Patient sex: M
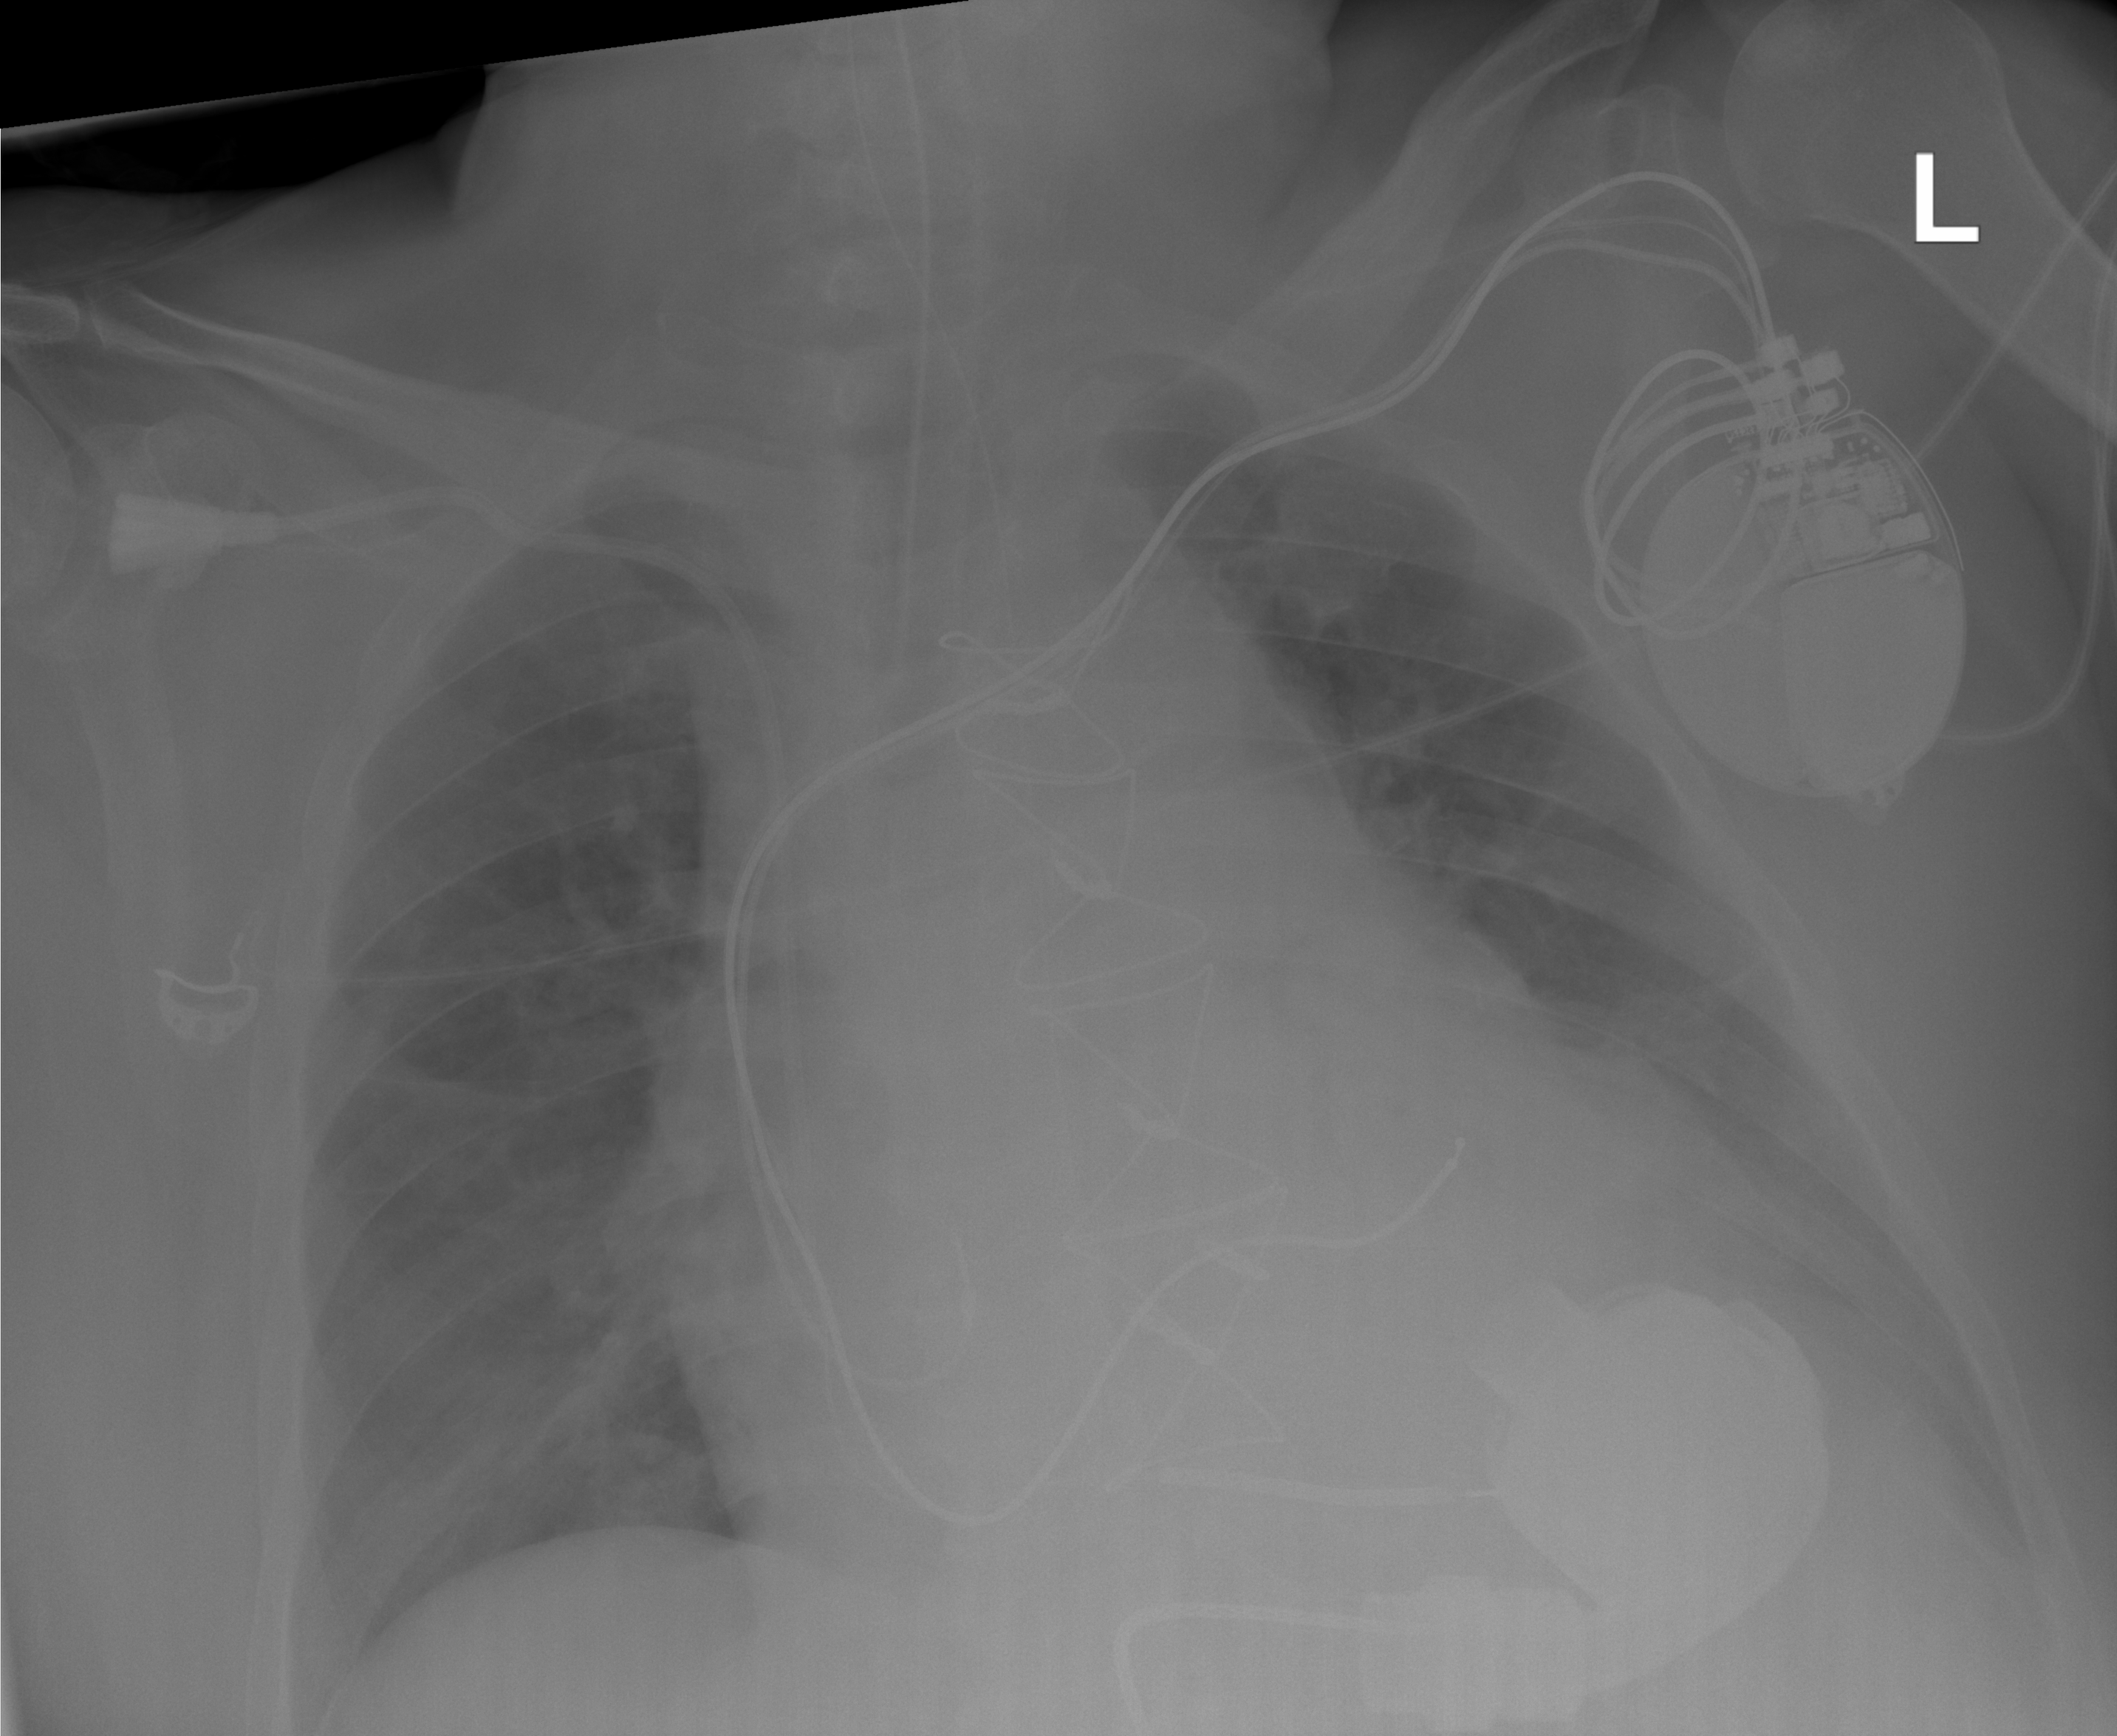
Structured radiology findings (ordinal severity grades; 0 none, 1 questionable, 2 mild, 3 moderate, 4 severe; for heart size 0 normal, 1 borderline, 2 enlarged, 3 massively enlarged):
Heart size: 3
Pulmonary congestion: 2
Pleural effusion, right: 2
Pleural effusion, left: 2
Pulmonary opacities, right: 0
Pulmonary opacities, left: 0
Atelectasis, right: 2
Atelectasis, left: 1